Question:
What would cause the behavior exhibited in the third column?
The data displayed is the randomly created fields of an object stored in a collection. The collection is bound in the Main Page constructor after the collection is filled. I have stepped through the app a number of times in debug and the data is being regenerated for each row/object. But if I simply run without debugging, I get this behavior. The third property/column from the second item on repeats itself.
Relevant XAML:
'''
<sdk:DataGrid AutoGenerateColumns="False" Grid.Column="1" Grid.Row="1" Height="400" HorizontalAlignment="Left" Margin="0,26,0,0" Name="dgList" VerticalAlignment="Top">
<sdk:DataGrid.Columns>
<sdk:DataGridTextColumn Binding="{Binding Location}" CanUserResize="True" Width="Auto" x:Name="objLocation" />
<sdk:DataGridTextColumn Binding="{Binding Name}" CanUserResize="True" Width="Auto" x:Name="objName" />
<sdk:DataGridTextColumn Binding="{Binding UPC}" CanUserResize="True" Width="Auto" x:Name="objUPC" />
</sdk:DataGrid.Columns>
</sdk:DataGrid>
'''
Main_Page code behind:
'''
public Collection<MyClass> myList;
public MainPage()
{
InitializeComponent();
myList = new Collection<MyClass>();
CreateHexGrid(8, 10, 30);
dgList.ItemsSource = myList;
}
'''
...
'''
private void AddObjects(Point[, ,] HexPoint, int columns, int rows, double length)
{
....
string loc = col.ToString() + row.ToString();
myList.Add(new MyClass(loc));
}
'''
Behavior is consistent across browsers.
ADDED INFO ---
When I step through this using debug, I don't get this behavior. The third column generates an as-expected unique string of chars.
So, my question is ... how is my MainPage adding the MyClass object into MyList before it finishes initializing?
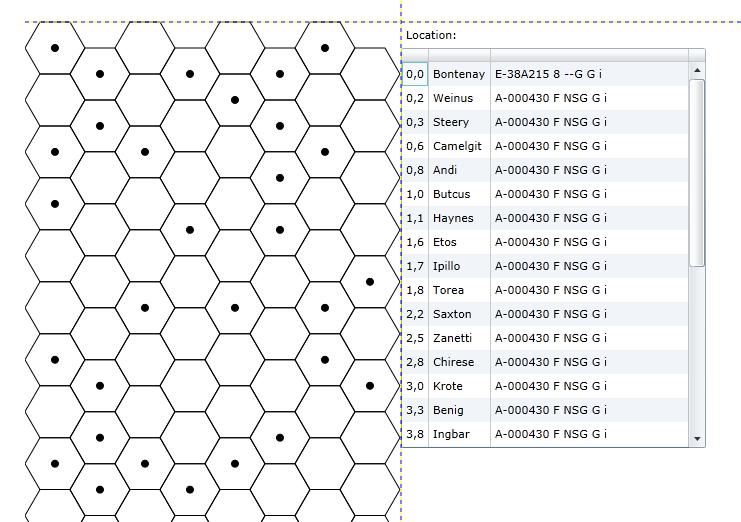
Answer: A late night debugging session with a friend reveals that my code is not too slow. He keyed onto the fact that the third column does eventually generate a new code, but not every time.
Short answer, a private Random class-level object was not ticking over. By making the Random object static, the class began to behave as expected.